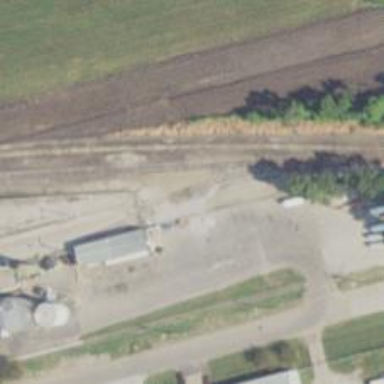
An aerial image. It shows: Rail spur service.